Question: I'm trying to write an OpenCV program that counts fish eggs for someone else. It currently takes their uploaded image, normalizes, blurs, thresholds, dilates, distance transforms, thresholds again, and then finds contours (like in a typical watershed tutorial).
The problem I'm having is that the lighting conditions can vary quite a bit, so even with my adaptive threshold values, the accuracy of the algorithm also varies wildly. If there's a gradient brightness across the image it seems to do especially poorly. Sometimes the objects are very bright against the background and other times they're almost the same luminosity. Are there any particularly effective ways to find objects in varying light conditions?
Sample images:

<URL>
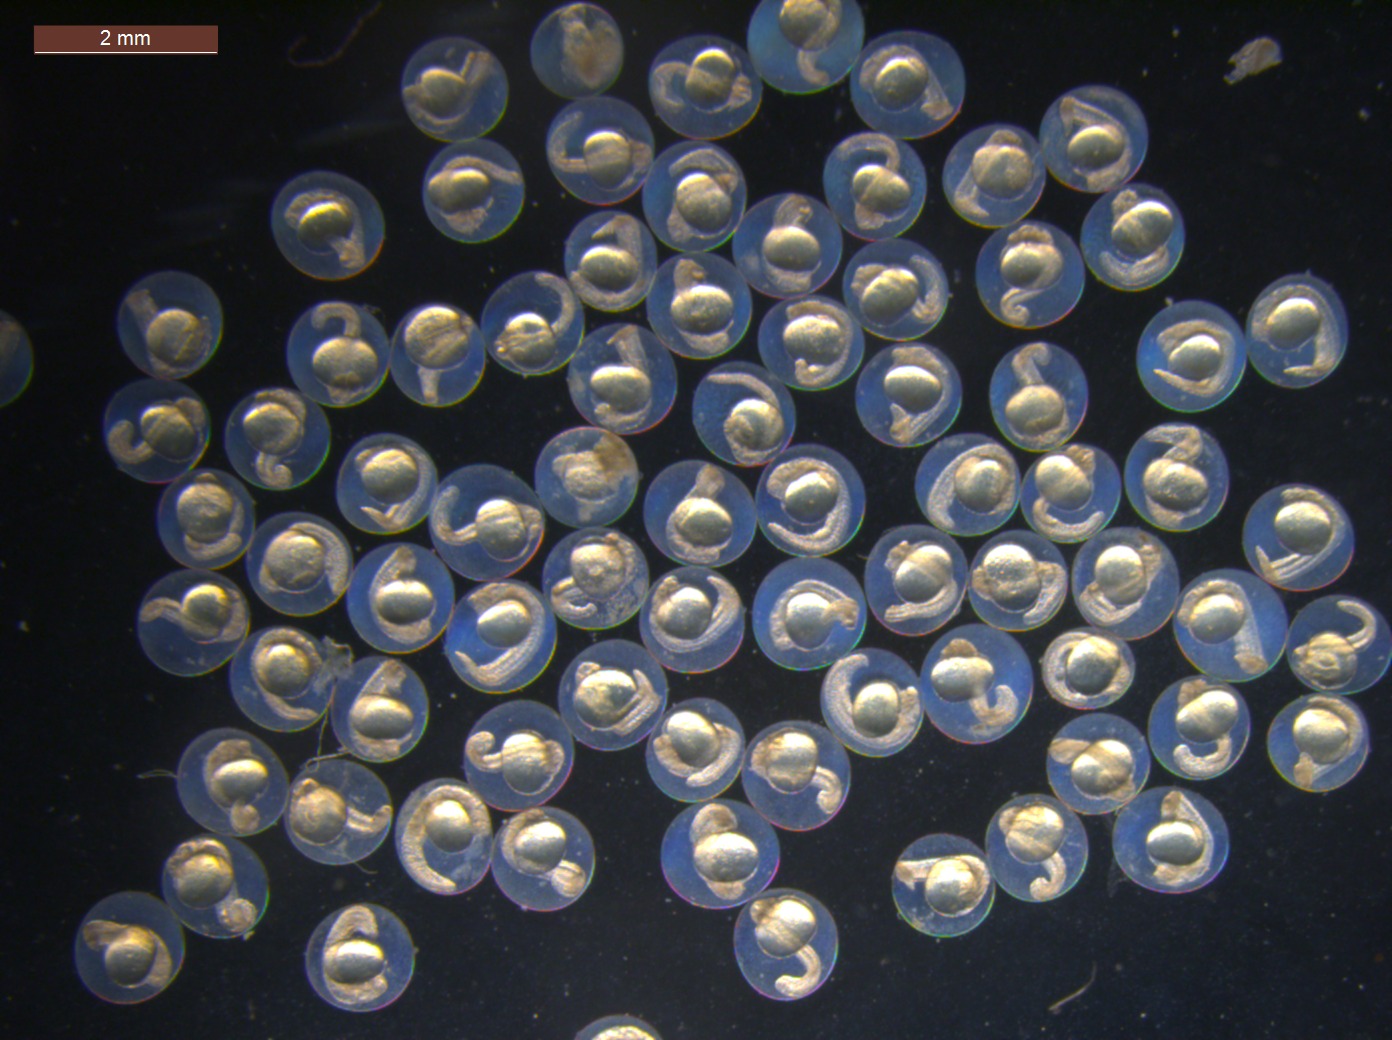
Answer: Because anything larger than 100 pixels isn't relevant to your image, I would construct a fourier band pass filter to remove these structures.
Here is an implementation I use, based off the one in ImageJ. In this implementation the input image is mirror padded to reduce edge artifacts.
'''
static void GenerateBandFilter(thrust::host_vector<float>& filter, const BandPassSettings& band, const FrameSize& frame)
{
//From https://imagej.nih.gov/ij/plugins/fft-filter.html
if (band.do_band_pass == false)
{
return;
}
if (frame.width != frame.height)
{
throw std::runtime_error("Frame height and width should be the same");
}
auto maxN = static_cast<int>(std::max(frame.width, frame.height));//todo make sure they are the same
auto filterLargeC = 2.0f*band.max_dx / maxN;
auto filterSmallC = 2.0f*band.min_dx / maxN;
auto scaleLargeC = filterLargeC*filterLargeC;
auto scaleSmallC = filterSmallC*filterSmallC;
auto filterLargeR = 2.0f*band.max_dy / maxN;
auto filterSmallR = 2.0f*band.min_dy / maxN;
auto scaleLargeR = filterLargeR*filterLargeR;
auto scaleSmallR = filterSmallR*filterSmallR;
// loop over rows
for (auto j = 1; j < maxN / 2; j++)
{
auto row = j * maxN;
auto backrow = (maxN - j)*maxN;
auto rowFactLarge = exp(-(j*j) * scaleLargeR);
auto rowFactSmall = exp(-(j*j) * scaleSmallR);
// loop over columns
for (auto col = 1; col < maxN / 2; col++)
{
auto backcol = maxN - col;
auto colFactLarge = exp(-(col*col) * scaleLargeC);
auto colFactSmall = exp(-(col*col) * scaleSmallC);
auto factor = (((1 - rowFactLarge*colFactLarge) * rowFactSmall*colFactSmall));
filter[col + row] *= factor;
filter[col + backrow] *= factor;
filter[backcol + row] *= factor;
filter[backcol + backrow] *= factor;
}
}
auto fixy = <URL> ? 0 : t; };
auto rowmid = maxN * (maxN / 2);
auto rowFactLarge = fixy(exp(-(maxN / 2)*(maxN / 2) * scaleLargeR));
auto rowFactSmall = fixy(exp(-(maxN / 2)*(maxN / 2) *scaleSmallR));
filter[maxN / 2] *= ((1 - rowFactLarge) * rowFactSmall);
filter[rowmid] *= ((1 - rowFactLarge) * rowFactSmall);
filter[maxN / 2 + rowmid] *= ((1 - rowFactLarge*rowFactLarge) * rowFactSmall*rowFactSmall); //
rowFactLarge = fixy(exp(-(maxN / 2)*(maxN / 2) *scaleLargeR));
rowFactSmall = fixy(exp(-(maxN / 2)*(maxN / 2) *scaleSmallR));
for (auto col = 1; col < maxN / 2; col++){
auto backcol = maxN - col;
auto colFactLarge = exp(-(col*col) * scaleLargeC);
auto colFactSmall = exp(-(col*col) * scaleSmallC);
filter[col] *= ((1 - colFactLarge) * colFactSmall);
filter[backcol] *= ((1 - colFactLarge) * colFactSmall);
filter[col + rowmid] *= ((1 - colFactLarge*rowFactLarge) * colFactSmall*rowFactSmall);
filter[backcol + rowmid] *= ((1 - colFactLarge*rowFactLarge) * colFactSmall*rowFactSmall);
}
// loop along column 0 and expanded_width/2
auto colFactLarge = fixy(exp(-(maxN / 2)*(maxN / 2) * scaleLargeC));
auto colFactSmall = fixy(exp(-(maxN / 2)*(maxN / 2) * scaleSmallC));
for (auto j = 1; j < maxN / 2; j++) {
auto row = j * maxN;
auto backrow = (maxN - j)*maxN;
rowFactLarge = exp(-(j*j) * scaleLargeC);
rowFactSmall = exp(-(j*j) * scaleSmallC);
filter[row] *= ((1 - rowFactLarge) * rowFactSmall);
filter[backrow] *= ((1 - rowFactLarge) * rowFactSmall);
filter[row + maxN / 2] *= ((1 - rowFactLarge*colFactLarge) * rowFactSmall*colFactSmall);
filter[backrow + maxN / 2] *= ((1 - rowFactLarge*colFactLarge) * rowFactSmall*colFactSmall);
}
filter[0] = (band.remove_dc) ? 0 : filter[0];
}
'''
<URL>
You can poke around my code that uses it here: <URL>